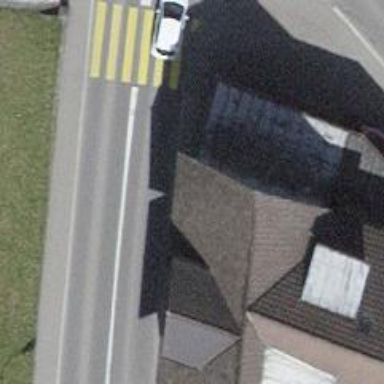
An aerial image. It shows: Asphalt sidewalk.